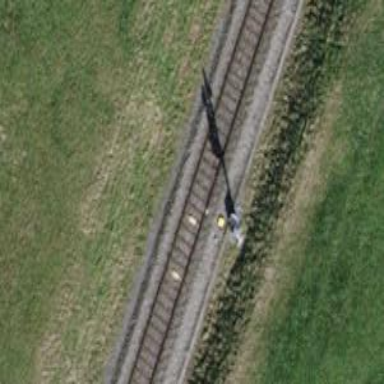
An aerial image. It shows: Railway signal.